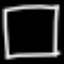
Label: square